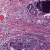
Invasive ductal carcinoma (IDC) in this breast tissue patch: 0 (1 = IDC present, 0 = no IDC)